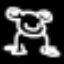
Label: frog